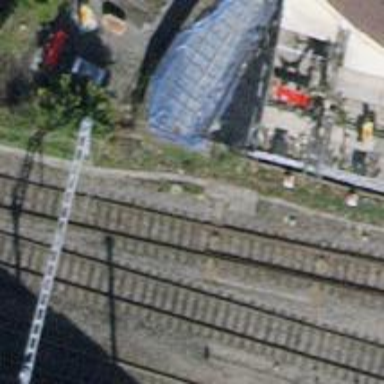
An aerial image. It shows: Railway switch.